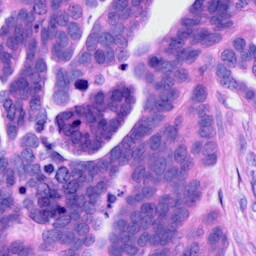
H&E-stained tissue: Ovarian